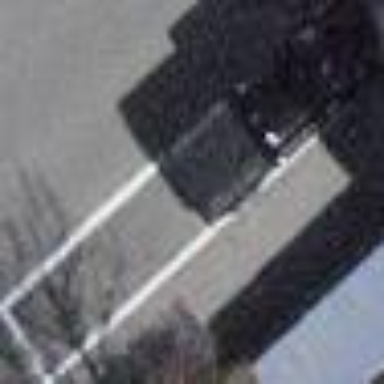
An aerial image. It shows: Parking lane area.